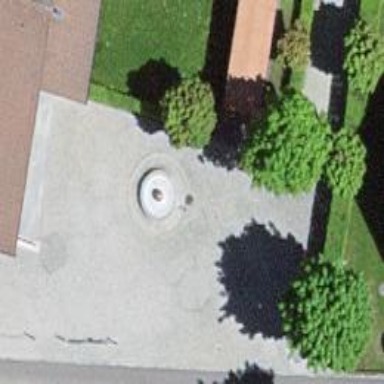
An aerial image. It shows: Fountain.